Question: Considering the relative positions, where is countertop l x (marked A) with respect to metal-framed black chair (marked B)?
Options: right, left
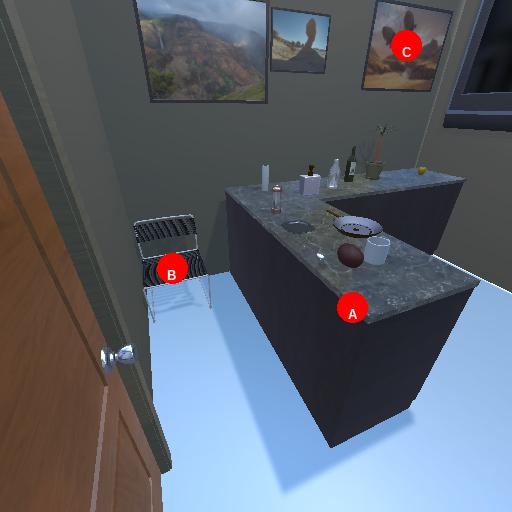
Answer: right